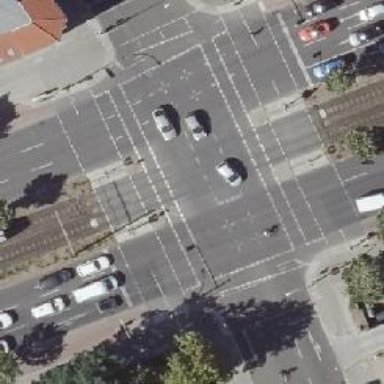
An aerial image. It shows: Footway located on traffic island.